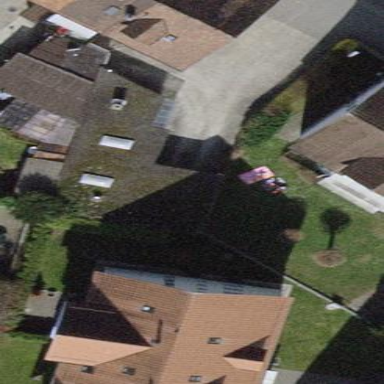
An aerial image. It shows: Garden that is leisure land.